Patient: sex M, age 70
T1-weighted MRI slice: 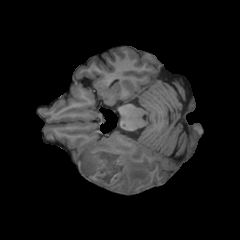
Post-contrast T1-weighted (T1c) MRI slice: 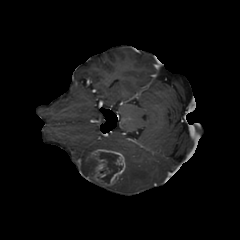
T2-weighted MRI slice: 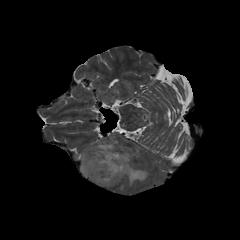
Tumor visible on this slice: yes
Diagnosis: Glioblastoma, IDH-wildtype
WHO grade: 4